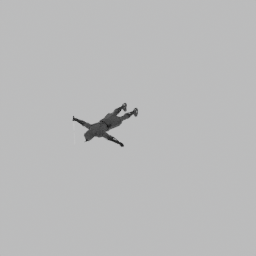
Label: people